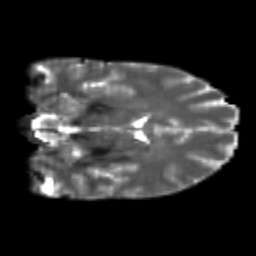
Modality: T2w
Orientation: coronal
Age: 25
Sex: female
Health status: healthy
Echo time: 0.074 s